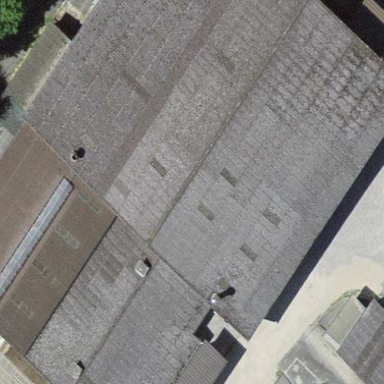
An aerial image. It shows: Rural barn.